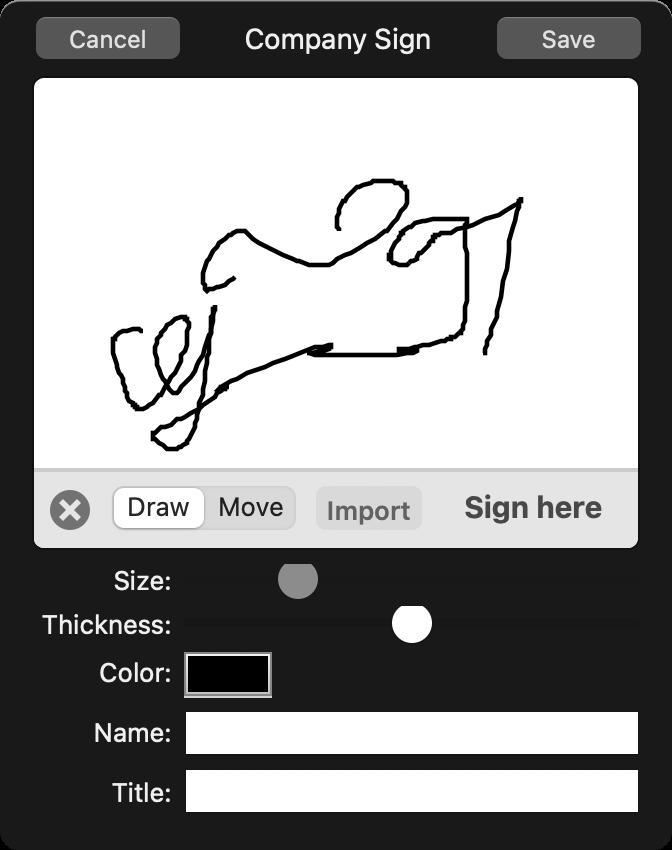
Accessibility tree:
{"name": "", "role": "AXWindow", "description": null, "role_description": "standard window", "value": null, "position": "710.00;358.00", "size": "336;425", "children": [{"name": null, "role": "AXImage", "description": "bg signhere box234", "role_description": "image", "value": null, "position": "16.00;38.00", "size": "304;237", "children": []}, {"name": null, "role": "AXStaticText", "description": null, "role_description": "text", "value": "Thickness:", "position": "17.00;303.00", "size": "71;19", "children": []}, {"name": null, "role": "AXStaticText", "description": null, "role_description": "text", "value": "Color:", "position": "17.00;327.00", "size": "71;19", "children": []}, {"name": null, "role": "AXSlider", "description": null, "role_description": "slider", "value": 50.0, "position": "90.00;303.00", "size": "232;21", "children": [{"name": null, "role": "AXValueIndicator", "description": null, "role_description": "value indicator", "value": 50.0, "position": "194.00;299.50", "size": "24;28", "children": []}]}, {"name": "", "role": "AXButton", "description": null, "role_description": "button", "value": null, "position": "25.00;240.00", "size": "20;25", "children": []}, {"name": "Import", "role": "AXButton", "description": null, "role_description": "button", "value": null, "position": "156.00;241.00", "size": "57;27", "children": []}, {"name": null, "role": "AXColorWell", "description": null, "role_description": "color well", "value": "rgb 0 0 0 1", "position": "92.00;326.00", "size": "44;23", "children": []}, {"name": null, "role": "AXRadioGroup", "description": null, "role_description": "radio group", "value": "{\n    \"name\": null,\n    \"role\": \"AXRadioButton\",\n    \"description\": \"Draw\",\n    \"role_description\": \"radio button\",\n    \"value\": 1,\n    \"position\": \"54.00;242.00\",\n    \"size\": \"49;24\",\n    \"children\": []\n}", "position": "54.00;243.00", "size": "96;23", "children": [{"name": null, "role": "AXRadioButton", "description": "Draw", "role_description": "radio button", "value": 1, "position": "54.00;242.00", "size": "49;24", "children": []}, {"name": null, "role": "AXRadioButton", "description": "Move", "role_description": "radio button", "value": 0, "position": "103.00;242.00", "size": "47;24", "children": []}]}, {"name": null, "role": "AXStaticText", "description": null, "role_description": "text", "value": "Title:", "position": "17.00;387.00", "size": "71;20", "children": []}, {"name": null, "role": "AXTextField", "description": null, "role_description": "text field", "value": "", "position": "92.00;384.00", "size": "228;23", "children": []}, {"name": null, "role": "AXStaticText", "description": null, "role_description": "text", "value": "Name:", "position": "17.00;357.00", "size": "71;19", "children": []}, {"name": null, "role": "AXStaticText", "description": null, "role_description": "text", "value": "Size:", "position": "17.00;281.00", "size": "71;19", "children": []}, {"name": null, "role": "AXSlider", "description": null, "role_description": "slider", "value": 100.0, "position": "89.00;282.00", "size": "233;19", "children": [{"name": null, "role": "AXValueIndicator", "description": null, "role_description": "value indicator", "value": 100.0, "position": "137.00;277.50", "size": "24;28", "children": []}]}, {"name": null, "role": "AXTextField", "description": null, "role_description": "text field", "value": "", "position": "92.00;355.00", "size": "228;23", "children": []}, {"name": null, "role": "AXStaticText", "description": null, "role_description": "text", "value": "Sign here", "position": "230.00;244.00", "size": "76;21", "children": []}, {"name": null, "role": "AXToolbar", "description": null, "role_description": "toolbar", "value": null, "position": "0.00;0.00", "size": "336;38", "children": [{"name": null, "role": "AXButton", "description": "Custom View", "role_description": "button", "value": null, "position": "16.00;0.00", "size": "76;38", "children": []}, {"name": null, "role": "AXGroup", "description": null, "role_description": "group", "value": null, "position": "101.00;0.00", "size": "136;38", "children": [{"name": null, "role": "AXStaticText", "description": "Custom View", "role_description": "text", "value": "Company Sign", "position": "87.00;9.50", "size": "164;19", "children": []}]}, {"name": null, "role": "AXButton", "description": "Custom View", "role_description": "button", "value": null, "position": "246.00;0.00", "size": "77;38", "children": []}]}]}